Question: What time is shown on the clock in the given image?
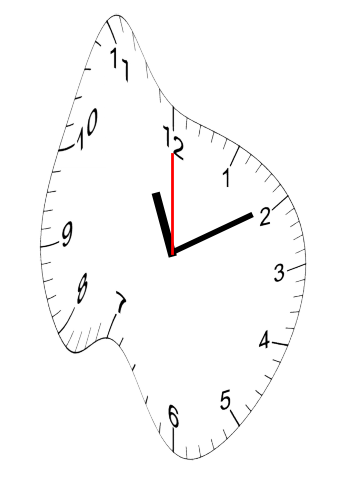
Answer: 11:10:00